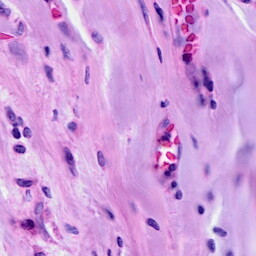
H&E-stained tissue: Breast